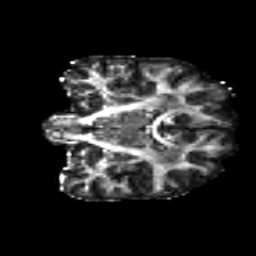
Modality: FA
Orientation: coronal
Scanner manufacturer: siemens
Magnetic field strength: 3 T
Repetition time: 4.16 s
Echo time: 0.0806 s